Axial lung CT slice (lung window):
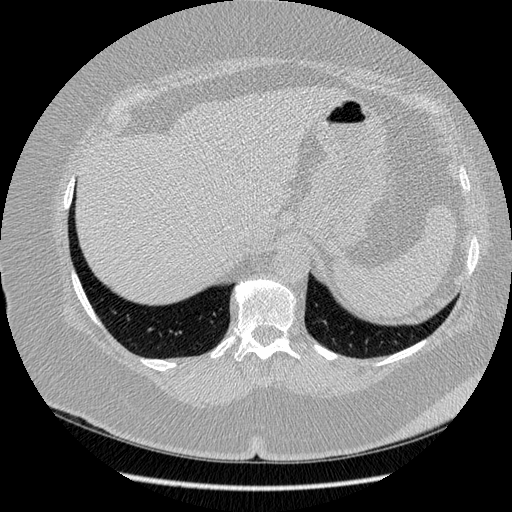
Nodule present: no